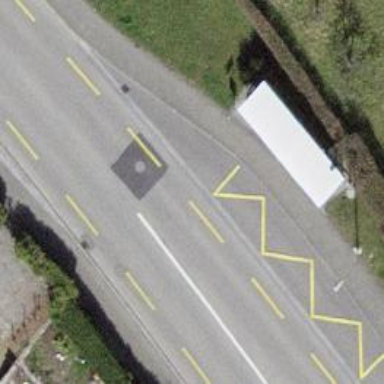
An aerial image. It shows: Public transport stop position.